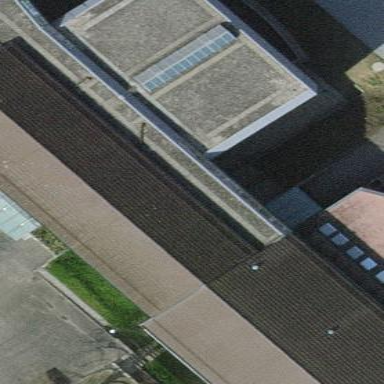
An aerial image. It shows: School building.